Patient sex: M
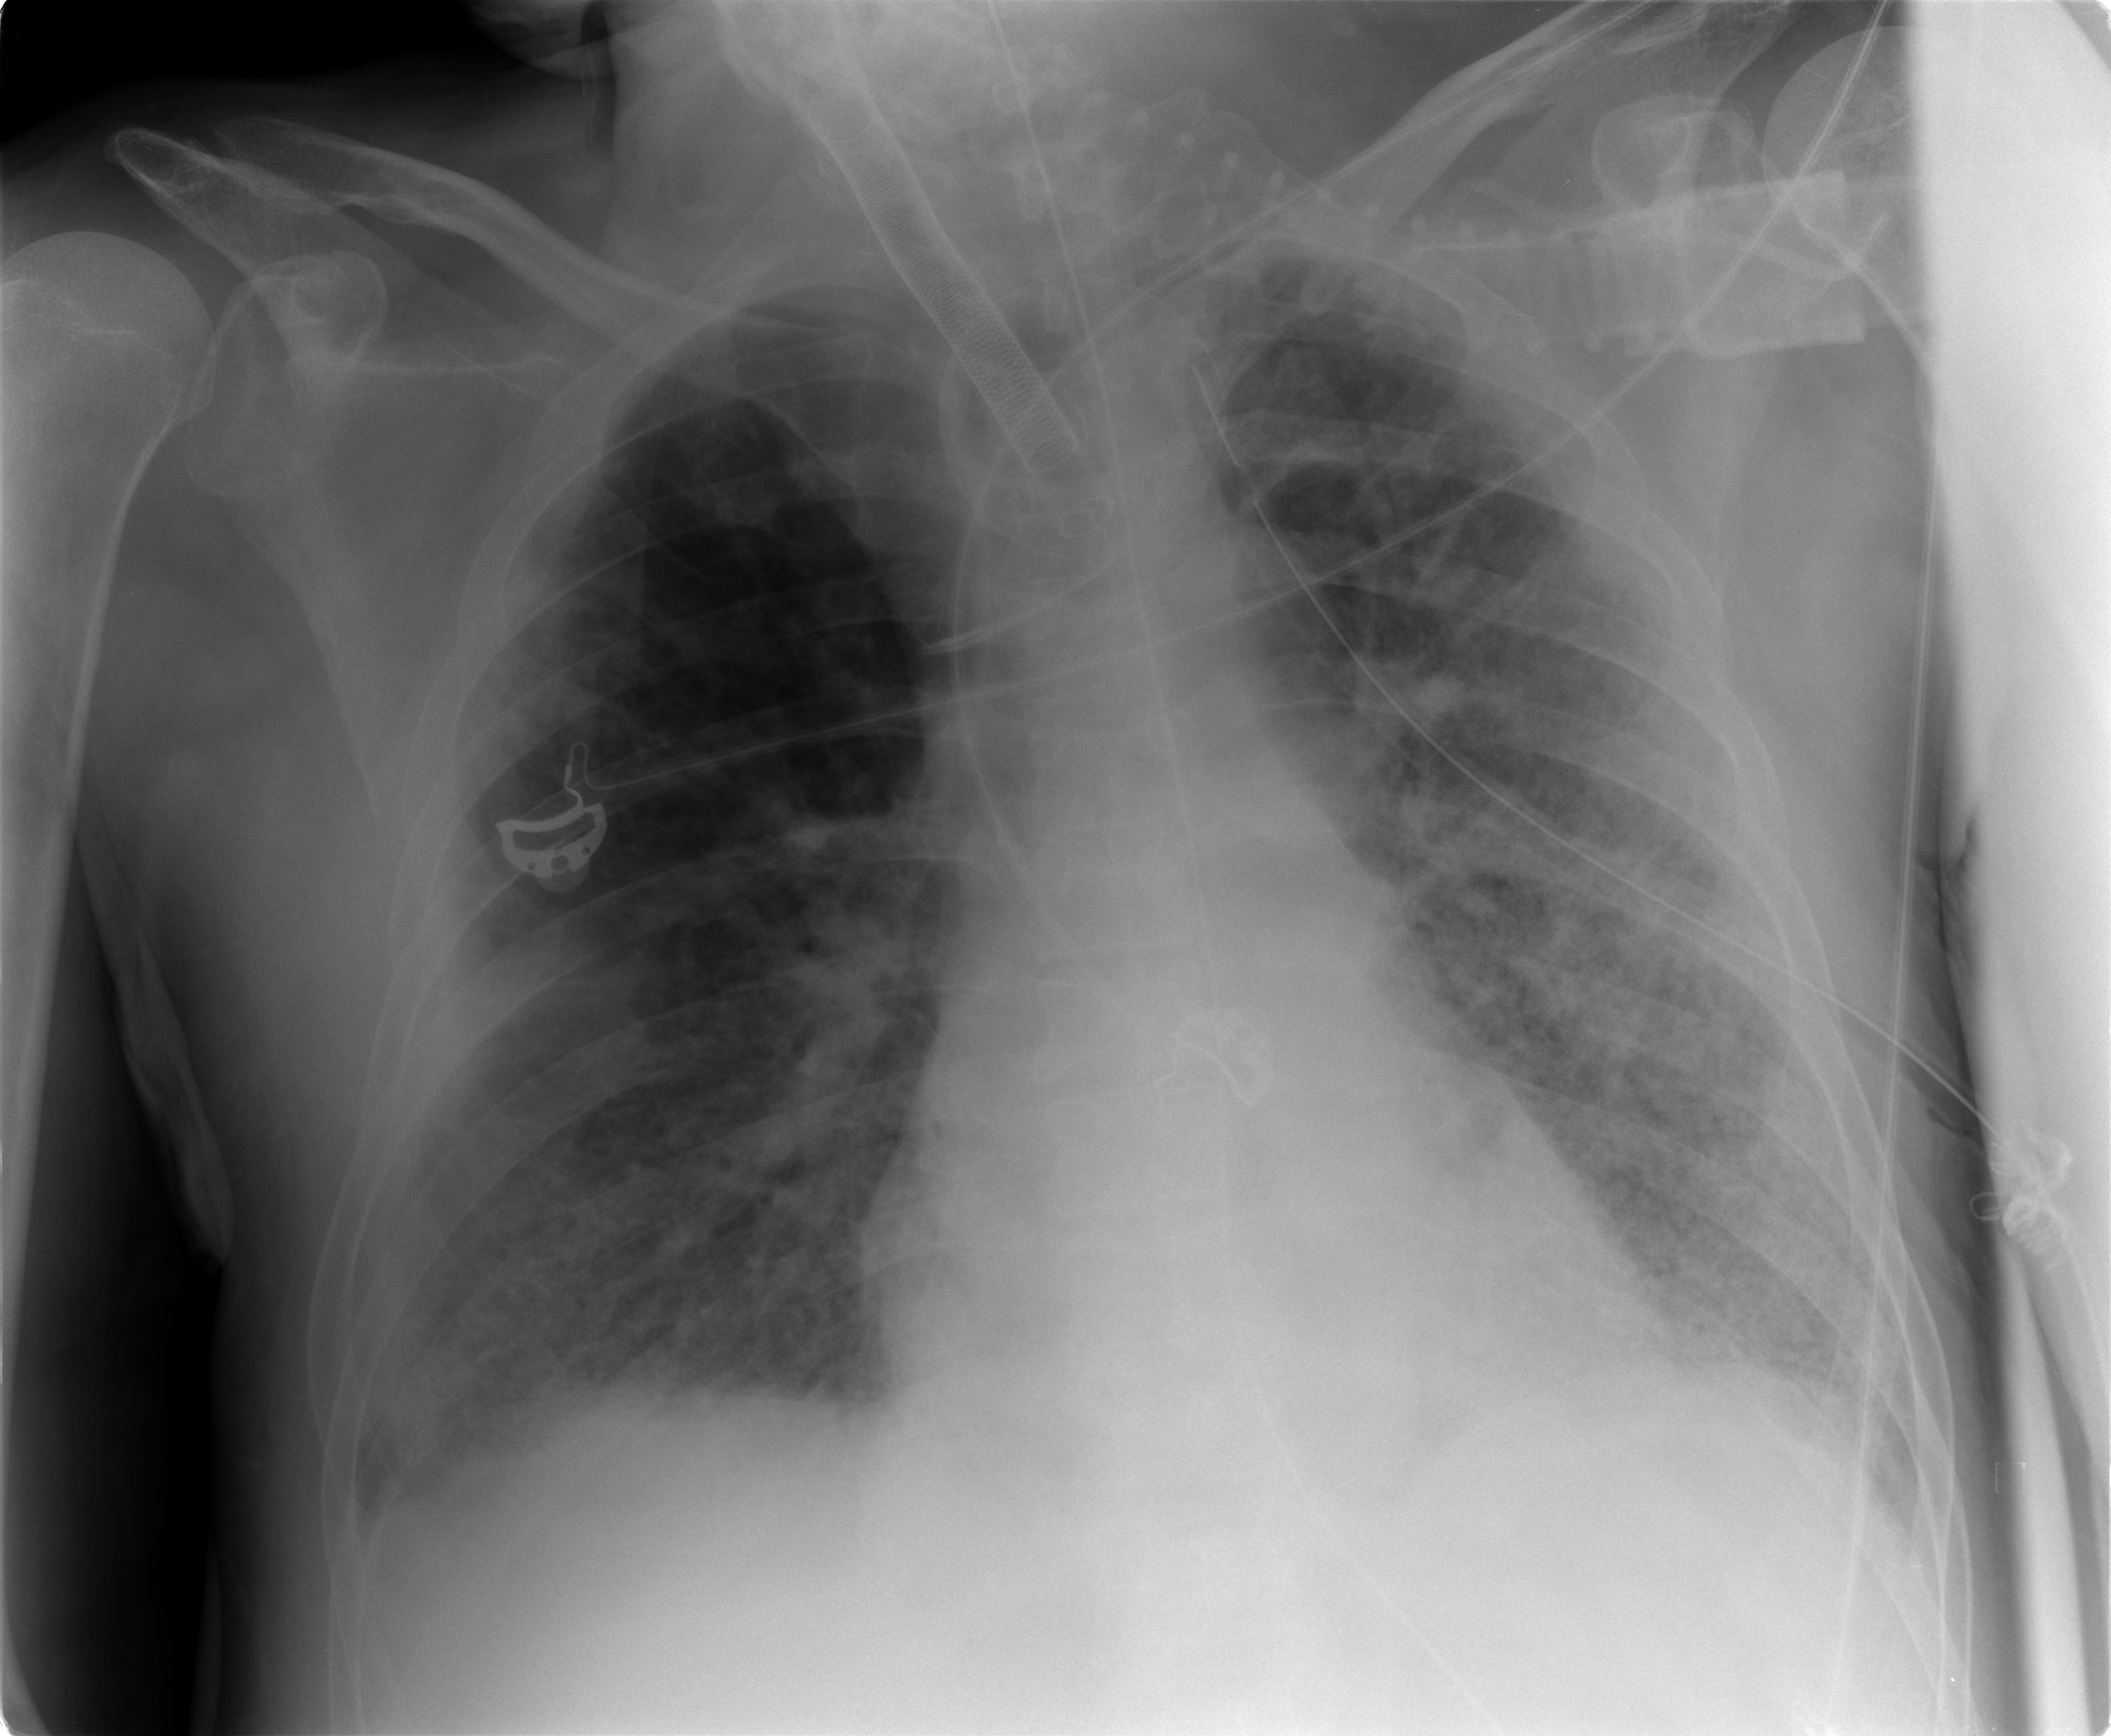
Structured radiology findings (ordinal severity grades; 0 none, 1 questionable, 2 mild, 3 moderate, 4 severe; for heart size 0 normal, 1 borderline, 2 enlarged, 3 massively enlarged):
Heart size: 0
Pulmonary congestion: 2
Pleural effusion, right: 1
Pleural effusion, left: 1
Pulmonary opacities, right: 3
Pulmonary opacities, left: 3
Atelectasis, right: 2
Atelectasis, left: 2